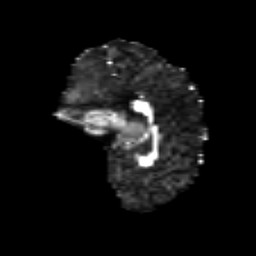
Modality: FA
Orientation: sagittal
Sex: female
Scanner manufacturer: siemens
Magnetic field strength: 3 T
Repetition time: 5 s
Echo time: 0.071 s